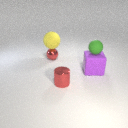
small red metal sphere to the left of small red metal cylinder